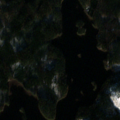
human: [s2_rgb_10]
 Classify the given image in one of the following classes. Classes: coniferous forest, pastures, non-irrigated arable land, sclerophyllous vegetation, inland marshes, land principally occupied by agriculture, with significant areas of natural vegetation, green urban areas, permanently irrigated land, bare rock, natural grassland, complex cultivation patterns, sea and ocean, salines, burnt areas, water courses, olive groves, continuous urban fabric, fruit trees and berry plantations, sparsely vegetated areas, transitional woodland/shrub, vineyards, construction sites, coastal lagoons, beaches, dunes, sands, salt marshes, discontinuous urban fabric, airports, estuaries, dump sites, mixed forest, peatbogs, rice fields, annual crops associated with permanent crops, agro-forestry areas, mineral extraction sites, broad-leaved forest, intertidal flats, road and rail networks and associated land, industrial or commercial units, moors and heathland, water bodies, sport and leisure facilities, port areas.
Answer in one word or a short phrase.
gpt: coniferous forest, water bodies